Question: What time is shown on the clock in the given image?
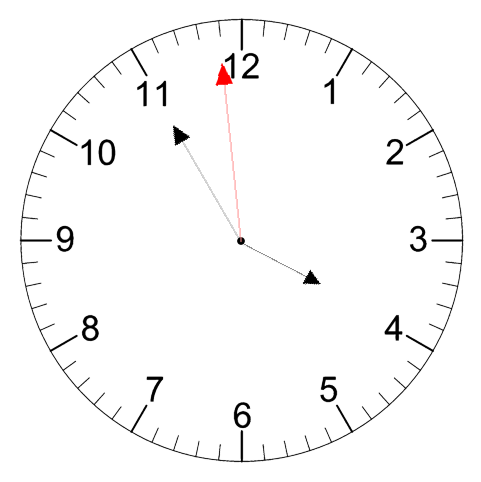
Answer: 03:54:59